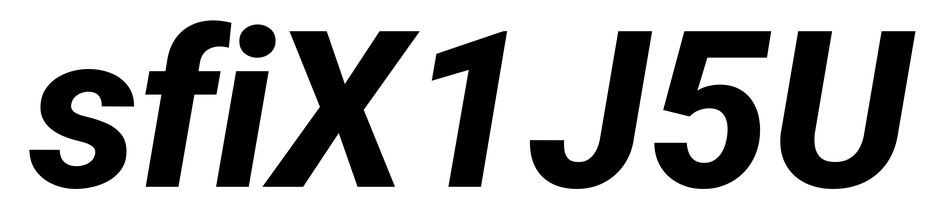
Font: Roboto-Italic_ExtraBold_Italic